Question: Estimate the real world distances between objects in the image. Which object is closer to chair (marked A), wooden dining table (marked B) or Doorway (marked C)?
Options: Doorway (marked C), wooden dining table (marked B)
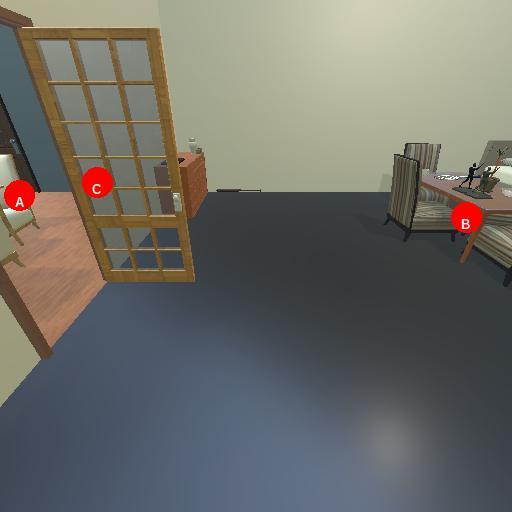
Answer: Doorway (marked C)